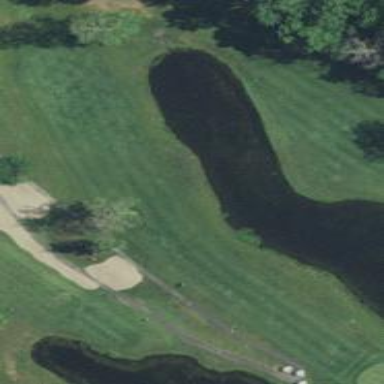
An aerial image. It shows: Golf fairway surrounded by grass.